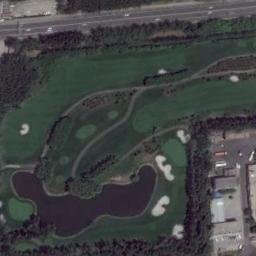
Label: golf_course